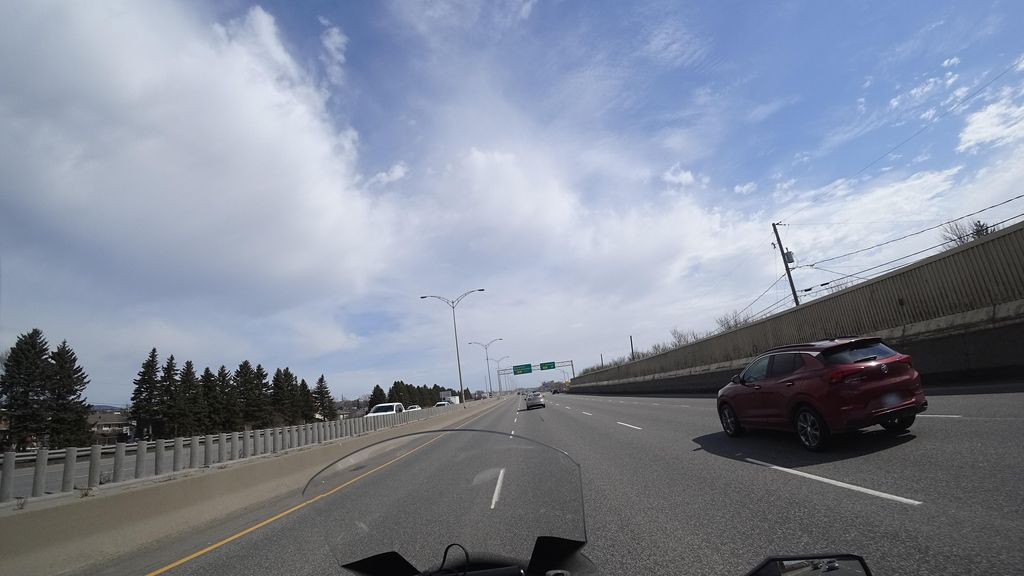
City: quebec_city